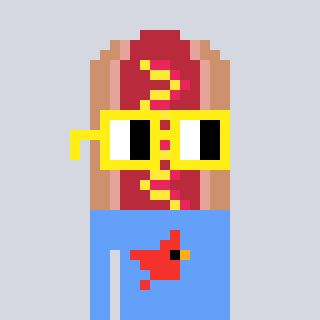
a pixel art character with square yellow glasses, a hotdog-shaped head and a blue-colored body on a cool background